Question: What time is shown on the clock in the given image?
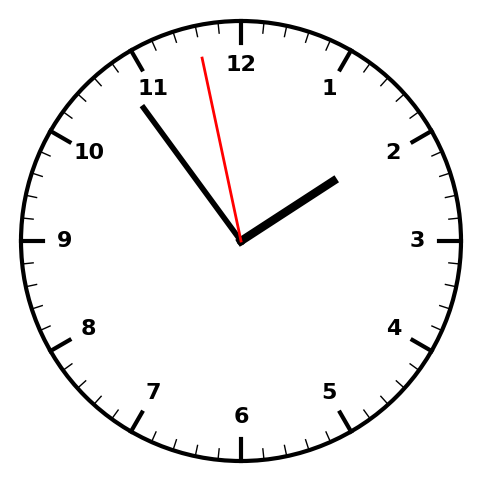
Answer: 01:53:58